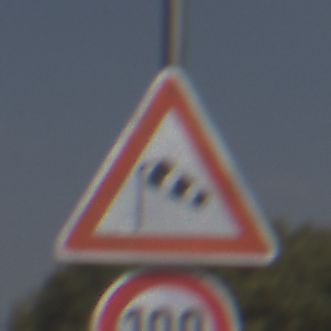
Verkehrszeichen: SeitenwindVonLinks
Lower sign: Geschwindigkeit100
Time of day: MorningAfternoon
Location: Outdoor (Nature)
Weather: PartlyCloudy
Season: NotSpecified
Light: Natural